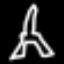
Label: The Eiffel Tower